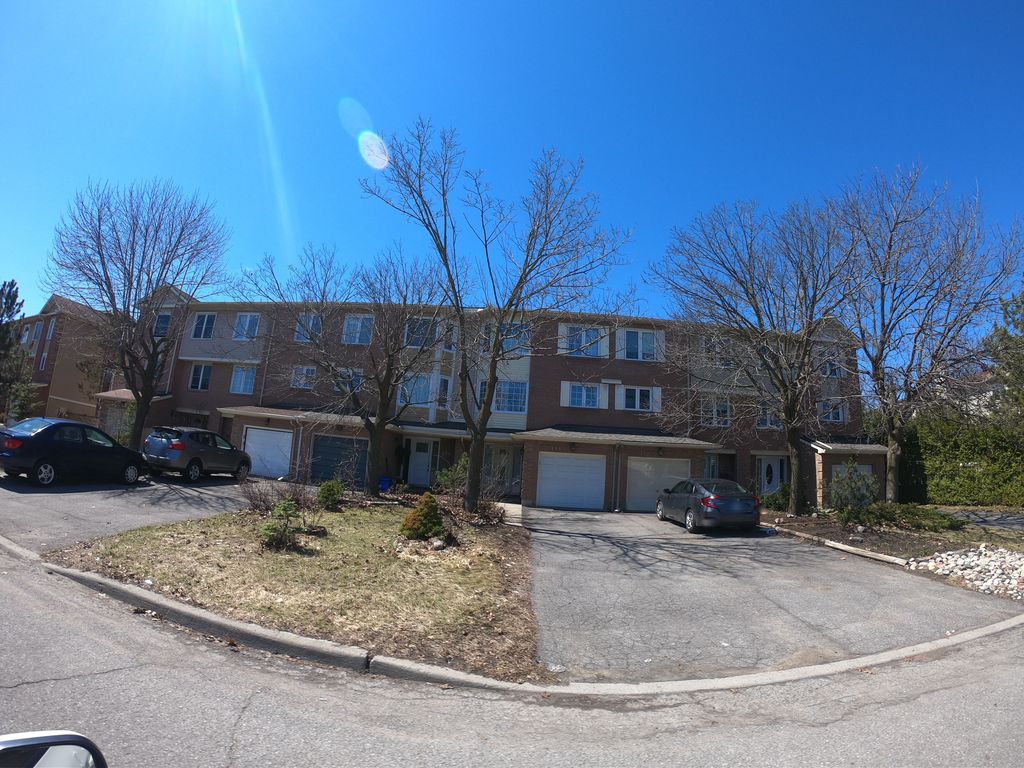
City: ottawa-gatineau